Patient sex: F
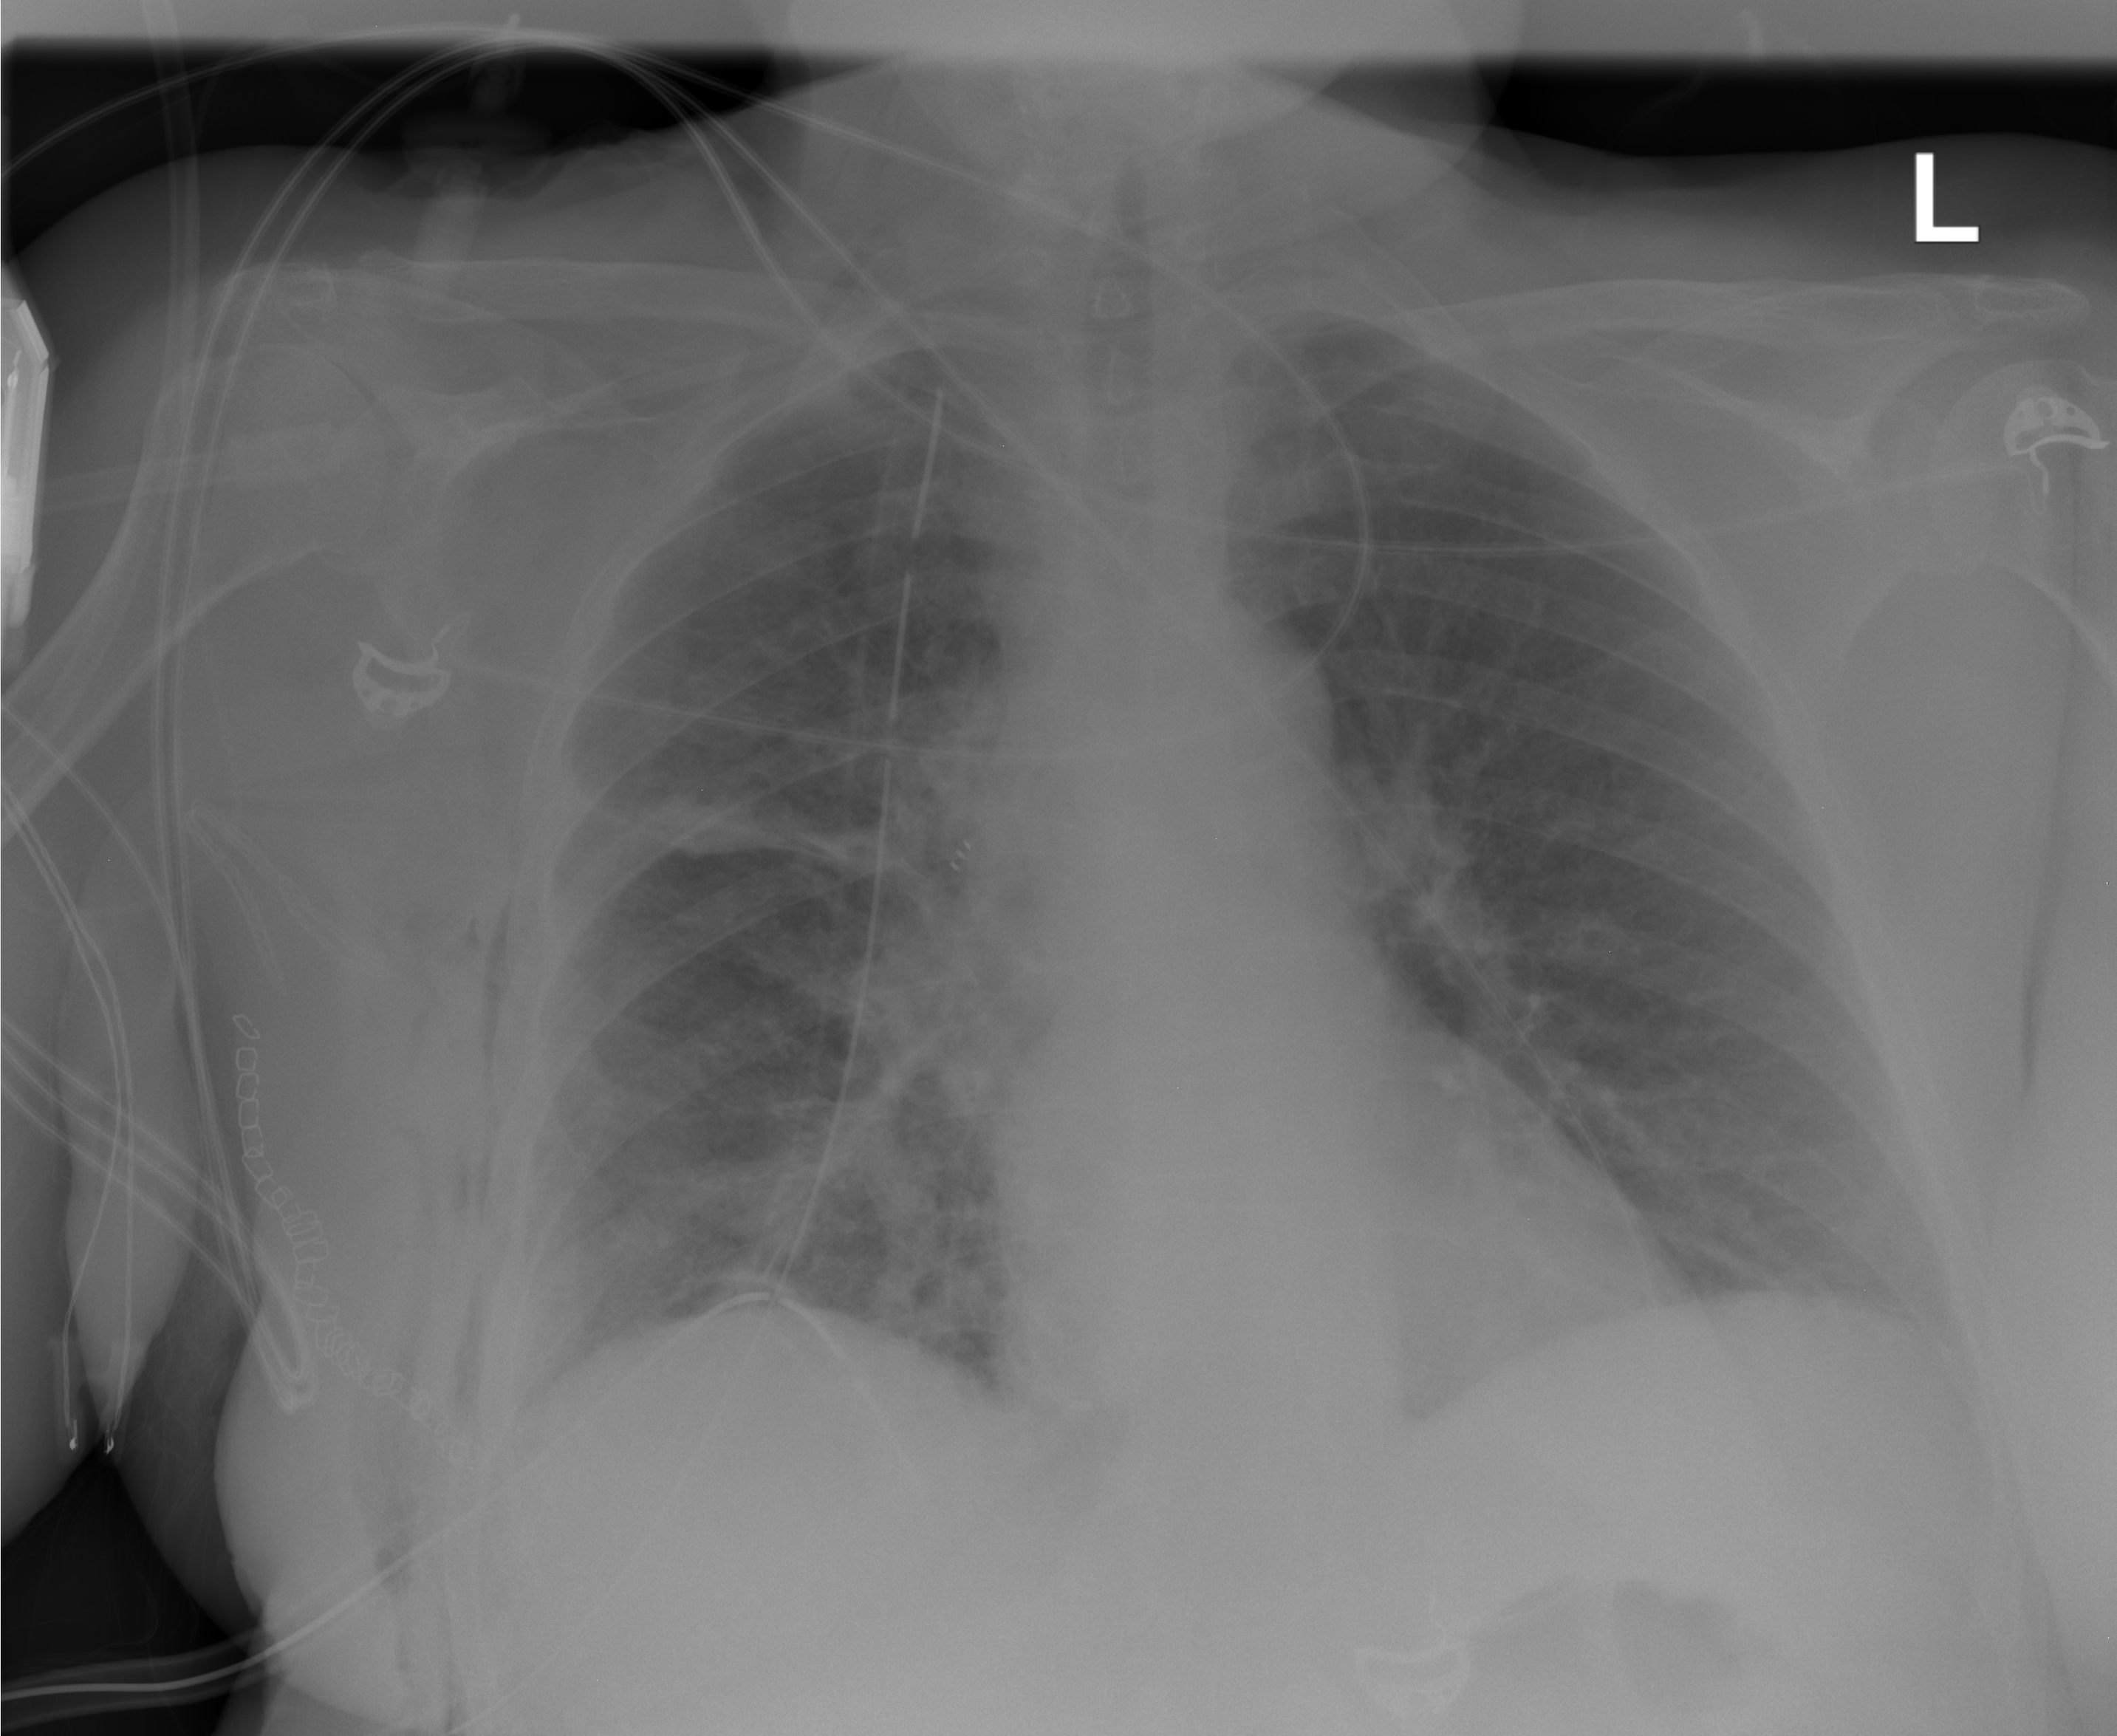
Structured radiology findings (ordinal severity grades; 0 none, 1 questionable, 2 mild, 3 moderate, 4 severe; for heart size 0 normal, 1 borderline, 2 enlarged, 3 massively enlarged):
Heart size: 0
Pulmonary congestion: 2
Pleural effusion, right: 0
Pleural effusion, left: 0
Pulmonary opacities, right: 0
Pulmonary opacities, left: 0
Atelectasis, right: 2
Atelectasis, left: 0